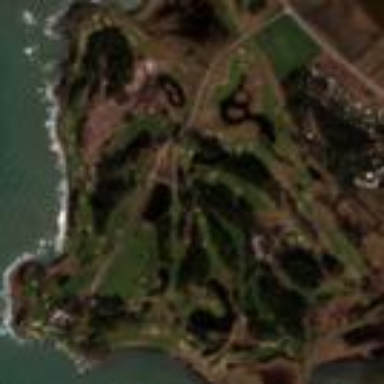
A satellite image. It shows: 27-hole golf course that is designated as leisure land.